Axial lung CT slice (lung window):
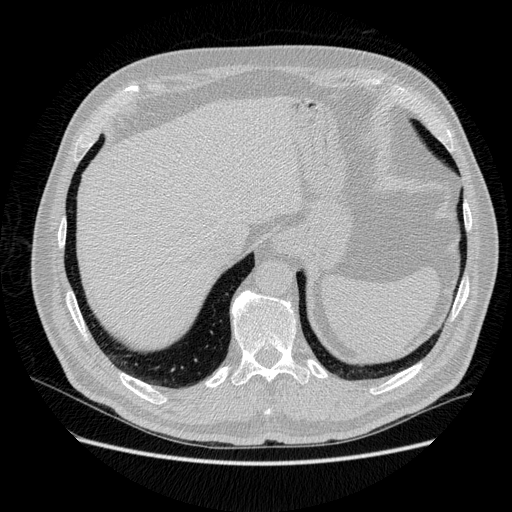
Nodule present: no